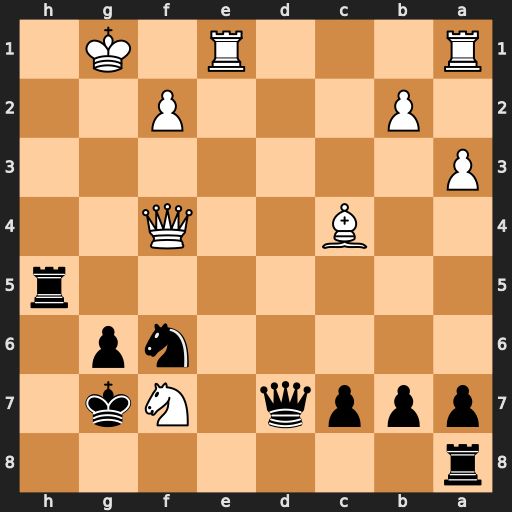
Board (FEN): r7/pppq1Nk1/5np1/7r/2B2Q2/P7/1P3P2/R3R1K1
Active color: b
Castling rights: -
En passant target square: -
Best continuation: Qh3 f3 Qh1+ Kf2 Rh2+ Ke3 Qg2